Question: I want to make something like this for my app:

I tried using UITableView with static cells but I cannot get the grey blocks to separate into different groups of setting options (like the image above)
How can I add the grey blocks?
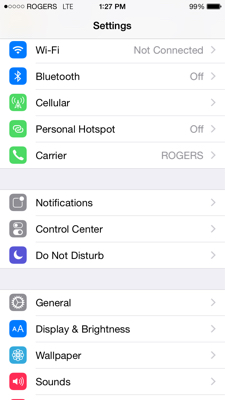
Answer: If I understand your question correctly, what you want to do is set the table view's style to 'UITableViewStyle.Grouped'. This may not get you dividers of the correct height, though. To do that, you need to implement 'tableView(tableView: UITableView, viewForHeaderInSection section: Int) -> UIView?' and return a 'UIView' of the appropriate height and color. You could also do it as a footer. Works either way.
I'm not going to write out all of the code and do screen shots of where to set this stuff in the Storyboard. I wish I had that kind of time, but I don't. :) This, along with the right documentation--the "Table View Programming Guide for iOS" as suggested by @rmaddy--should get you where you want to go.